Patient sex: F
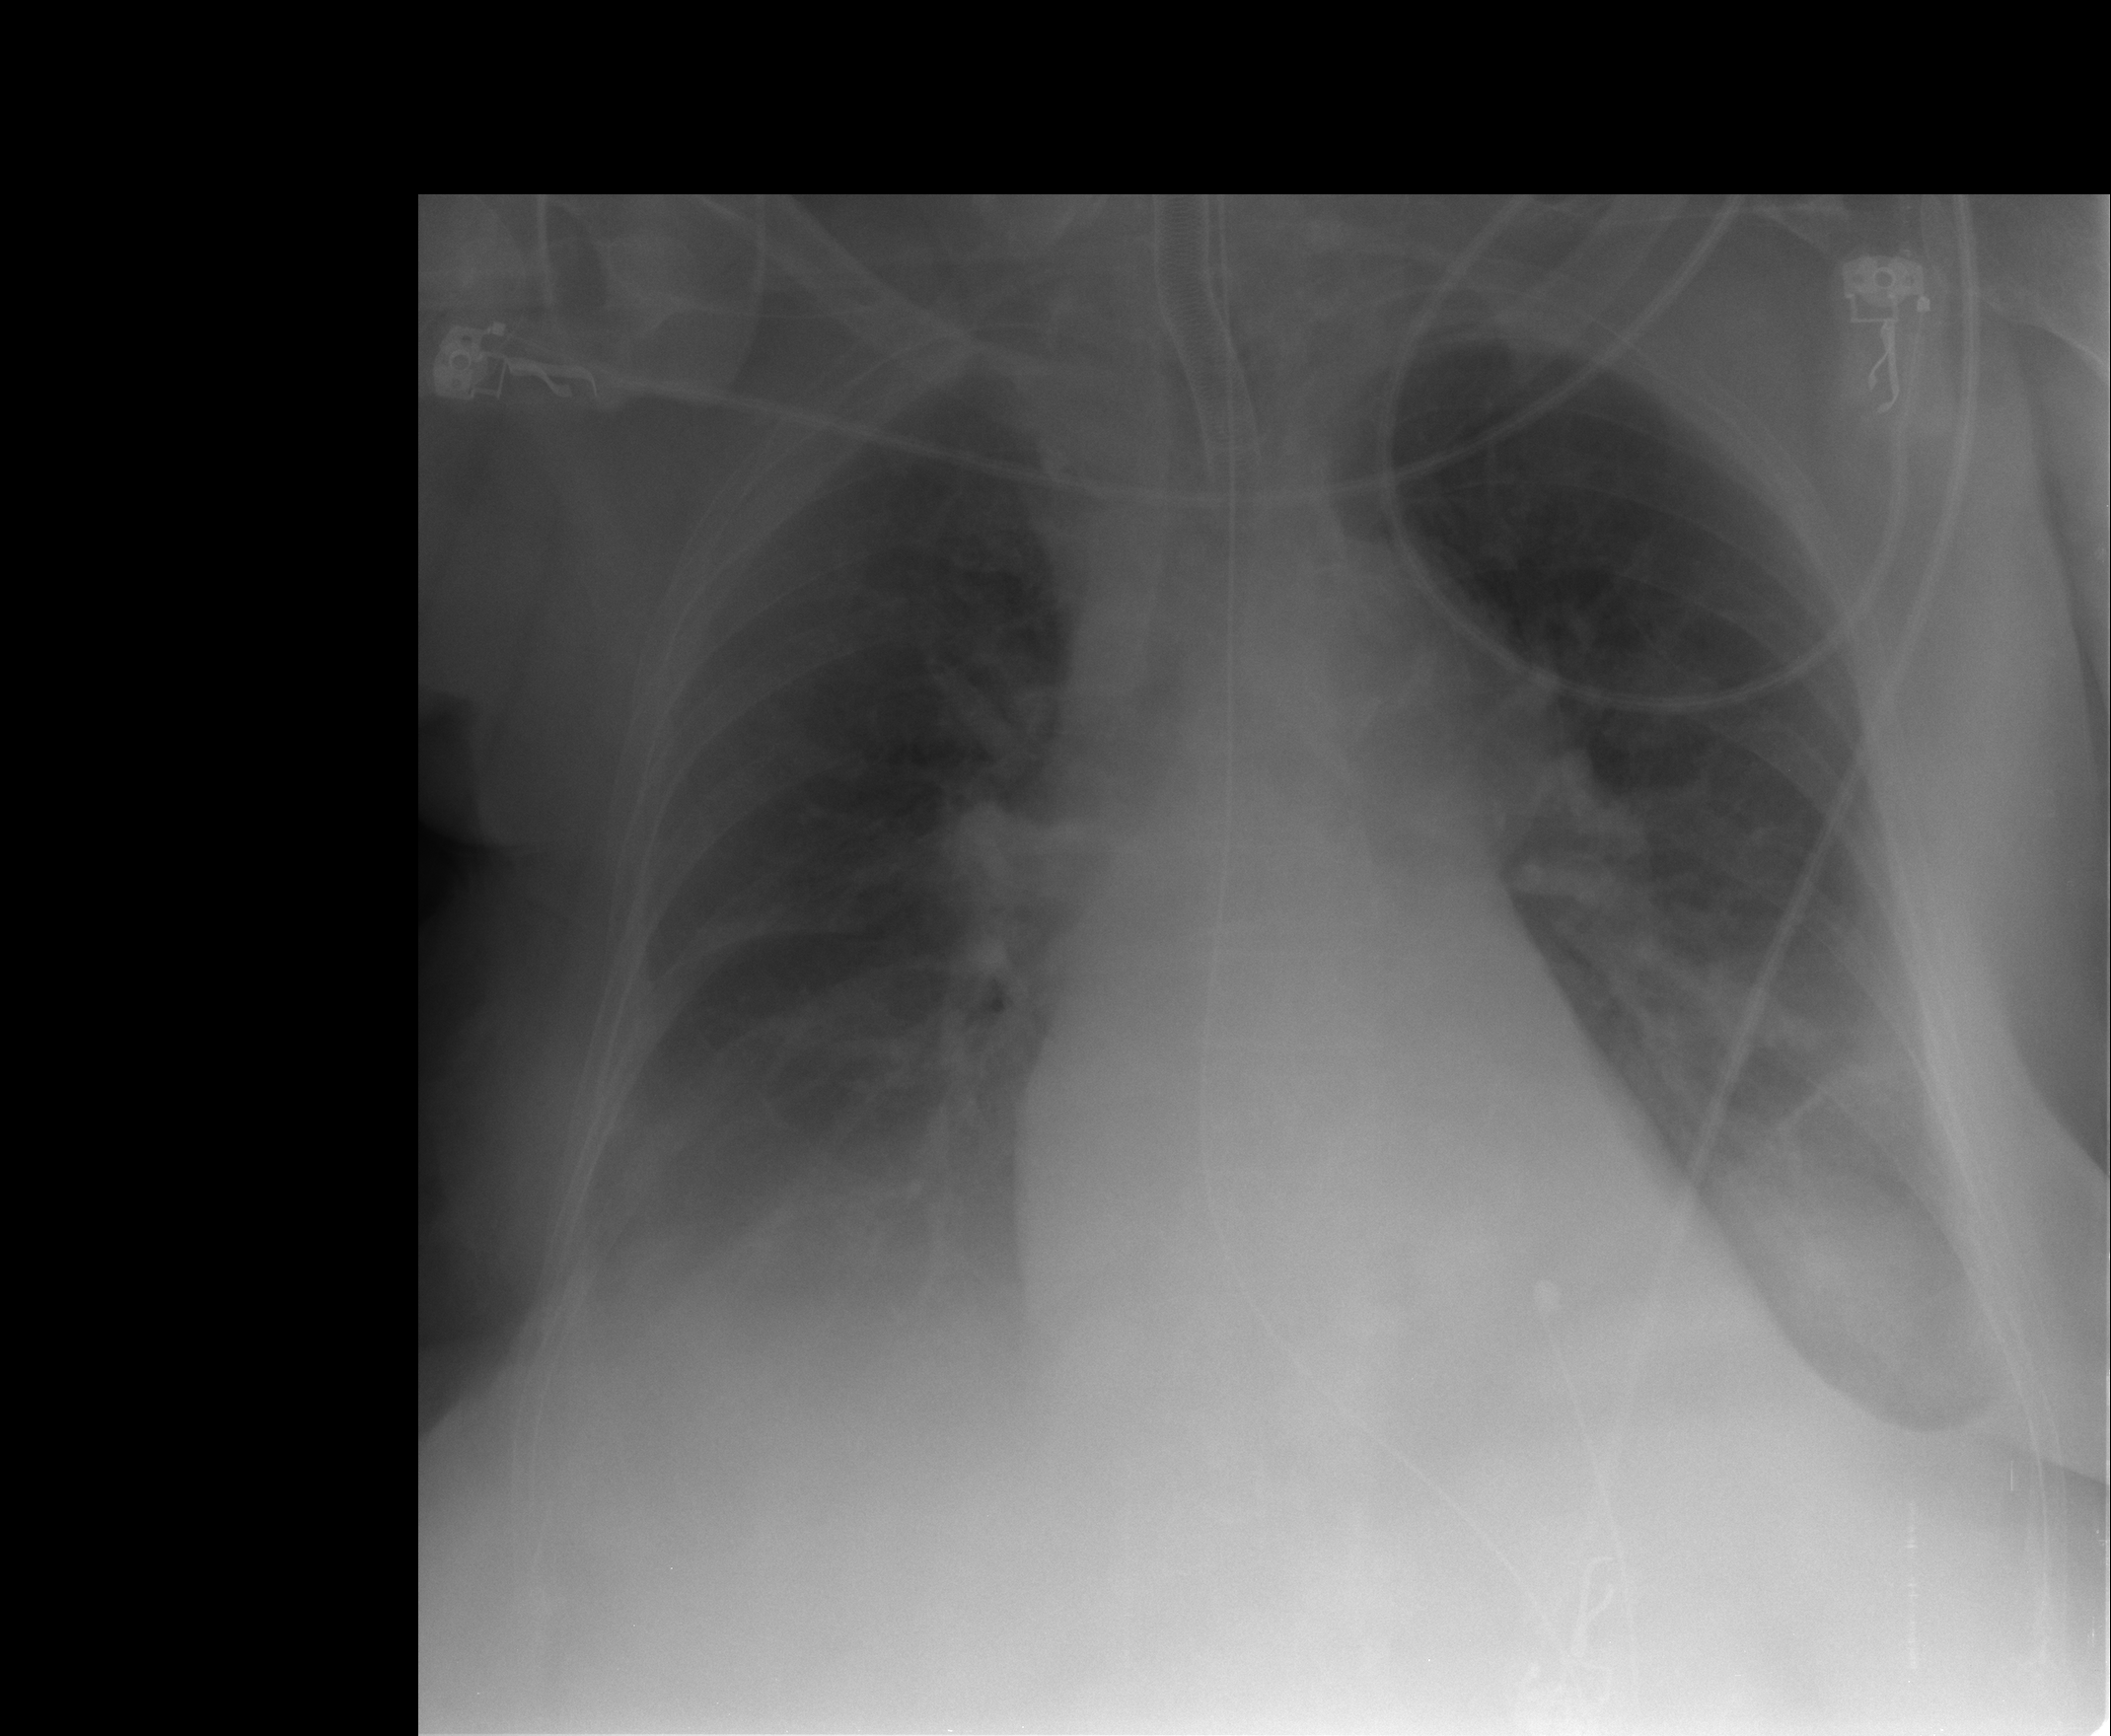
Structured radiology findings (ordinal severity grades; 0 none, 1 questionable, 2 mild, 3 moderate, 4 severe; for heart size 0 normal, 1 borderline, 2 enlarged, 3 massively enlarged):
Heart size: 0
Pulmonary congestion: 3
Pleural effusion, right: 3
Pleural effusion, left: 2
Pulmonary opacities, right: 1
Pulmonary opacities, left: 2
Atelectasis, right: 2
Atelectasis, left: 2